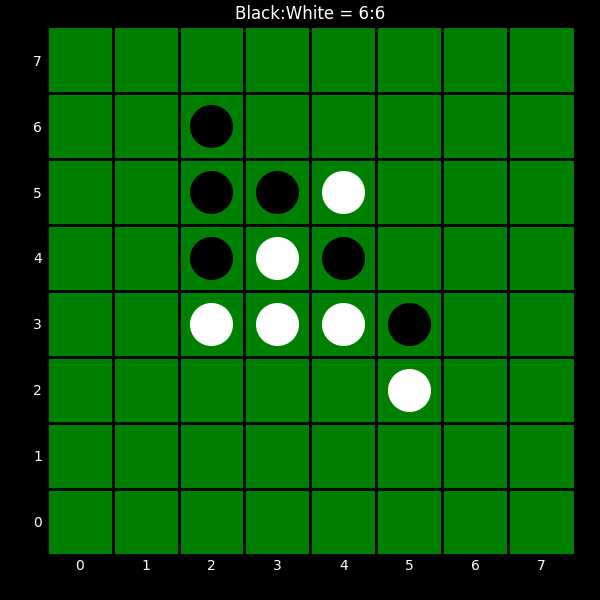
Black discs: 6
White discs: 6